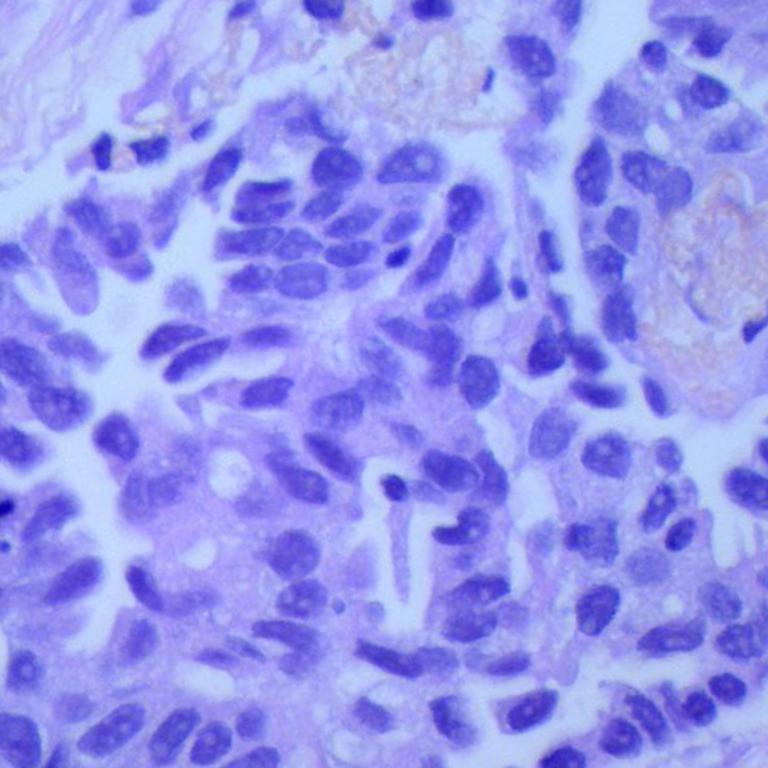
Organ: lung
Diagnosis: adenocarcinomas